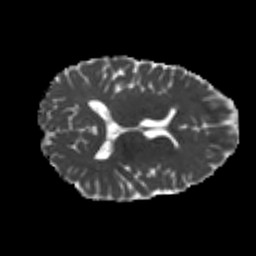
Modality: MD
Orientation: axial
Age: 20
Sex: male
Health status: healthy
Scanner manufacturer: philips
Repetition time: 7.477 s
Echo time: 0.08753 s